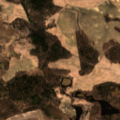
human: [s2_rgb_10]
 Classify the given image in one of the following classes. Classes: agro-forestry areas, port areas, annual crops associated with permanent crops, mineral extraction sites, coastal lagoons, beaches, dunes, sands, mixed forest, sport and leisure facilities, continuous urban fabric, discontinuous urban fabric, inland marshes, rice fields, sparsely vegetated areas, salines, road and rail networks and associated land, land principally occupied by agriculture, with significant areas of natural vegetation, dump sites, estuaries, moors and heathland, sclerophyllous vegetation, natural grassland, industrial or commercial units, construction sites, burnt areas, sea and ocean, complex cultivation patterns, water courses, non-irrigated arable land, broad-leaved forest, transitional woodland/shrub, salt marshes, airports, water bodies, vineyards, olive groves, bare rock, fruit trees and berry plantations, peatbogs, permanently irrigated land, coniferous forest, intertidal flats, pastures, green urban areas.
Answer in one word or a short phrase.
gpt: non-irrigated arable land, pastures, complex cultivation patterns, land principally occupied by agriculture, with significant areas of natural vegetation, broad-leaved forest, mixed forest